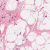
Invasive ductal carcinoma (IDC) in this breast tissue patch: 0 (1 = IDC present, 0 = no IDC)